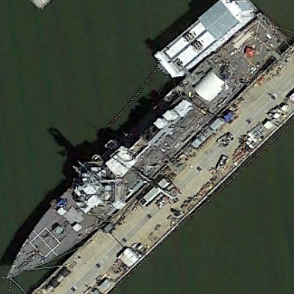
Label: destroyer